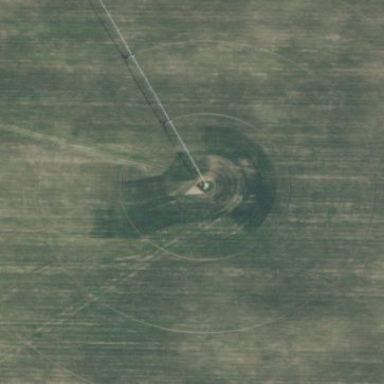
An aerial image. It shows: Farmland with pivot irrigation system.